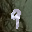
Label: 9